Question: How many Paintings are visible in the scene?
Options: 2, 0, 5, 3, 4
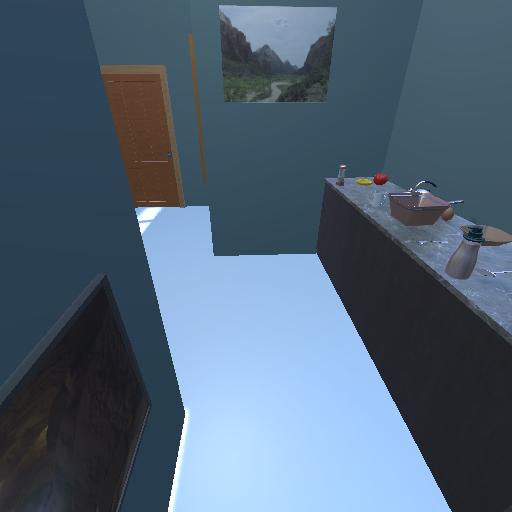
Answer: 2